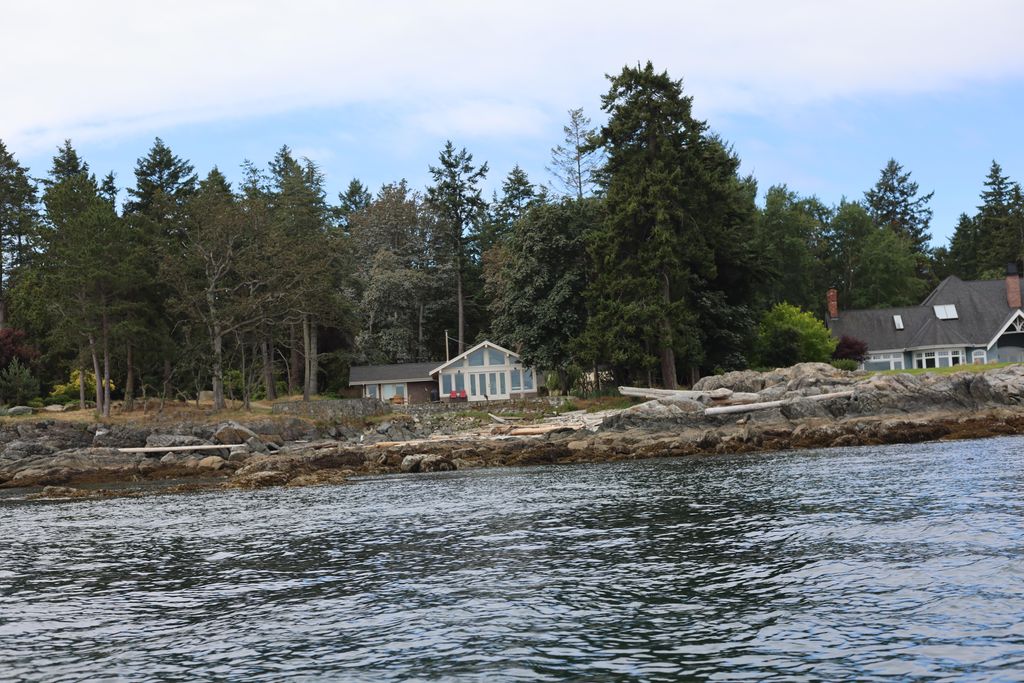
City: victoria